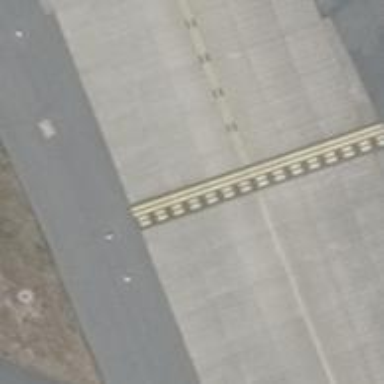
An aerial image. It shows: Concrete taxiway at the airport.